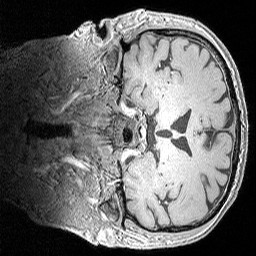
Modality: MP2RAGE
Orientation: coronal
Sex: male
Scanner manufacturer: siemens
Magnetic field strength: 3 T
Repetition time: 5 s
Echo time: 0.00292 s